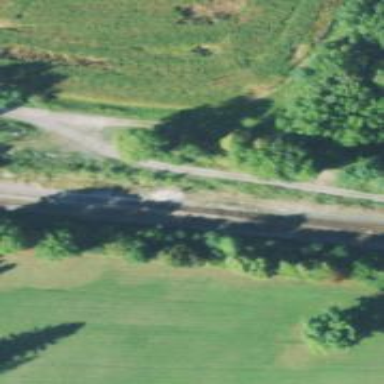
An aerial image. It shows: Railway track.